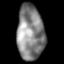
Tissue: lung
Cell type: T cells
Senescence score: 0.2334
Nuclear area (px): 1464
Mean DAPI intensity: 133.144